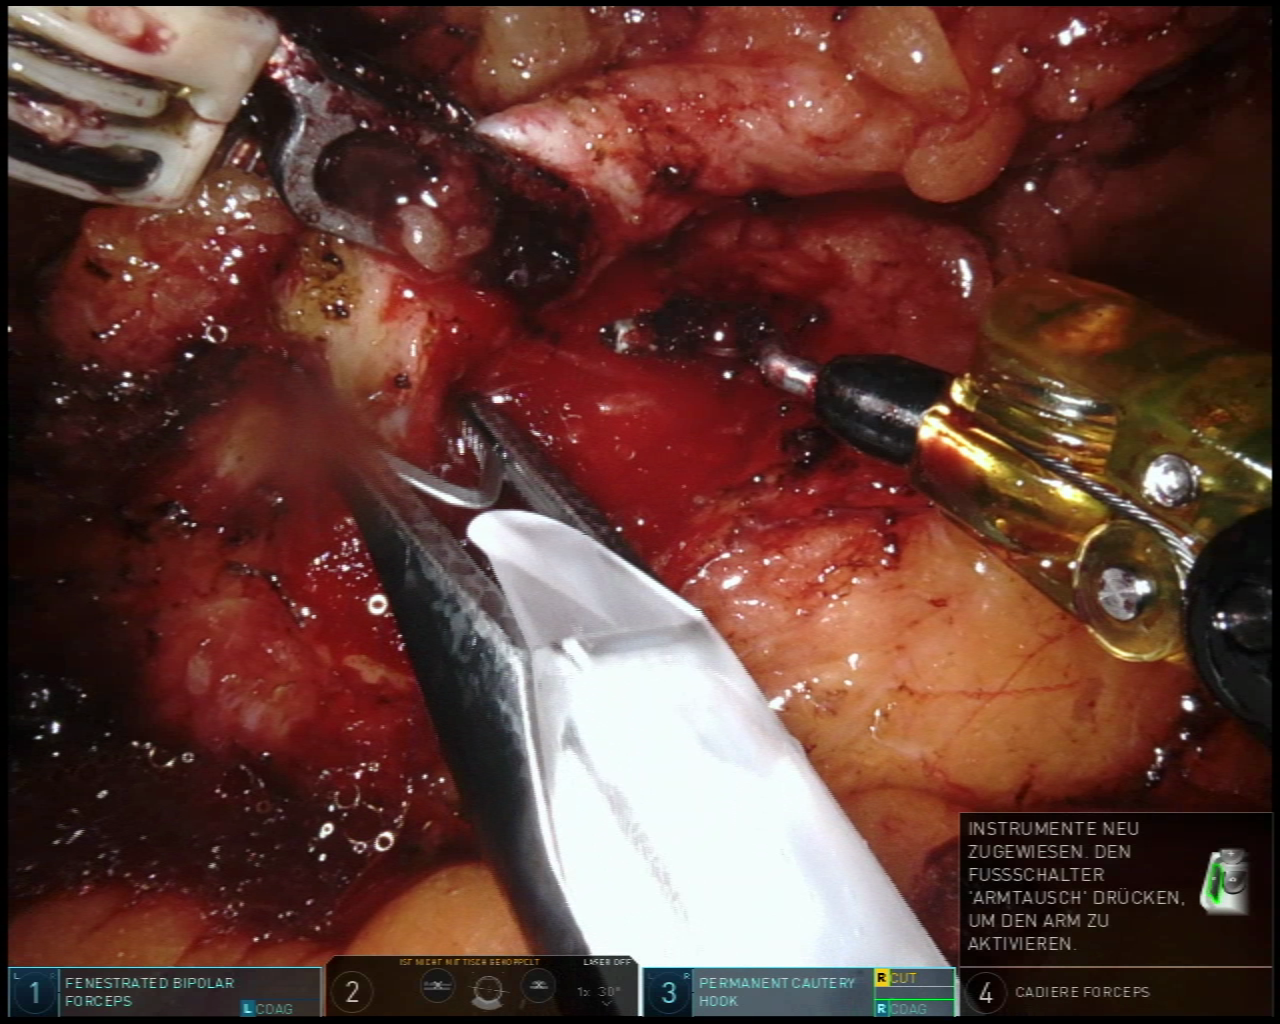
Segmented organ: inferior_mesenteric_artery
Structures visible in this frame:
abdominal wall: no
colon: no
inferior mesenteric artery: yes
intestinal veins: no
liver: no
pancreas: no
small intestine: no
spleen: no
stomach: no
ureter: no
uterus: no
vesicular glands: no